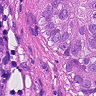
Metastatic tissue present: yes